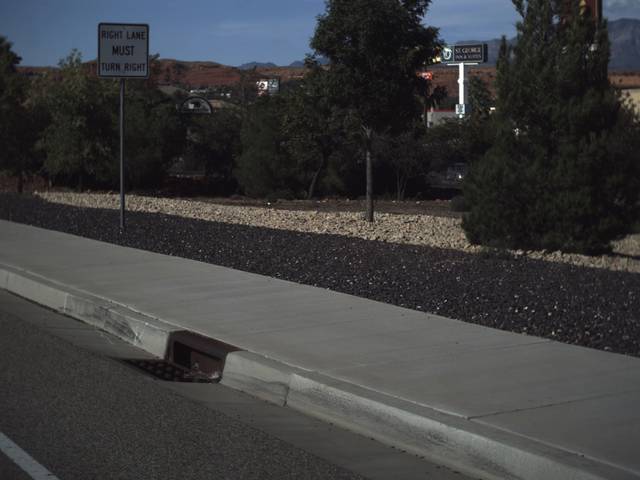
Region: United States
Coordinates: 37.085, -113.584